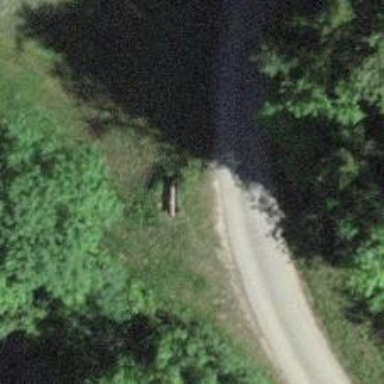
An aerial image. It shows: Bench for seating.